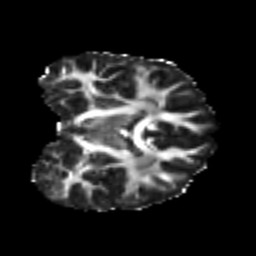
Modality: FA
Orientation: coronal
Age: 25
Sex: male
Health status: healthy
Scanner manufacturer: philips
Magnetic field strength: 3 T
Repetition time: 4.364 s
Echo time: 0.09797 s